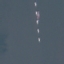
Land use / land cover class: SeaLake